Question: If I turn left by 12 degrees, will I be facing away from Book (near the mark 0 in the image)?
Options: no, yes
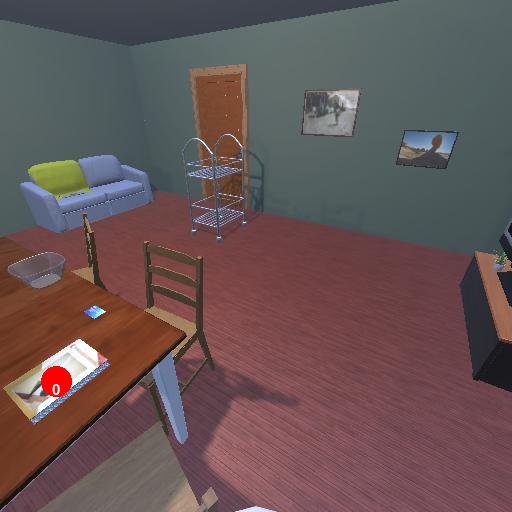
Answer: no